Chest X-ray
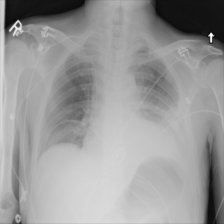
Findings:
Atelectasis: negative
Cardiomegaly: negative
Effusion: negative
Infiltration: negative
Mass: negative
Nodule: negative
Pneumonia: negative
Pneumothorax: negative
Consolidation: negative
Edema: negative
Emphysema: negative
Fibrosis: negative
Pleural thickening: negative
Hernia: negative